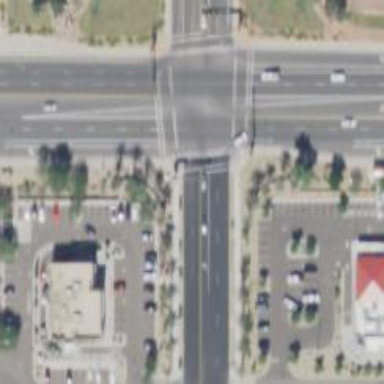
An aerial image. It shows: Solid stop line on the road marking.